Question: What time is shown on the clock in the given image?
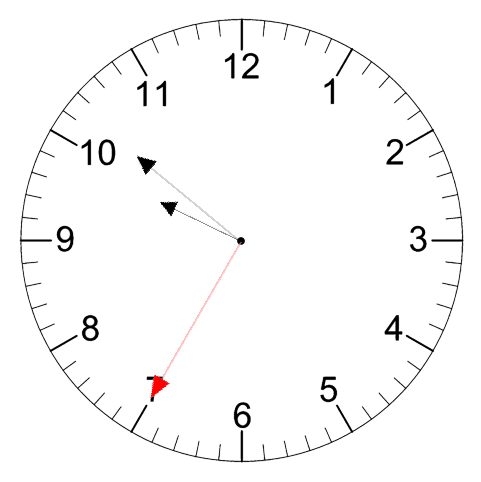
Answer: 09:51:35